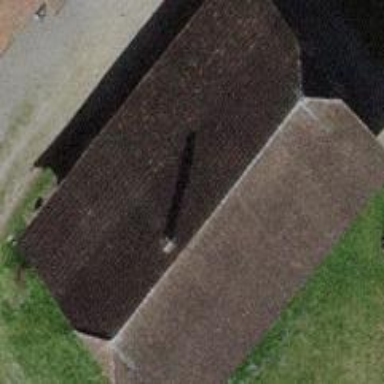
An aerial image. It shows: Rural barn.